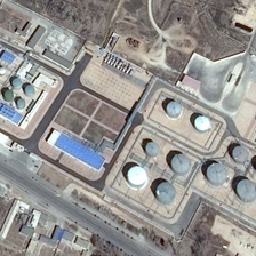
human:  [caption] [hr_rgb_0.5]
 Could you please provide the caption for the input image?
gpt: There is a big factory beside the highway.

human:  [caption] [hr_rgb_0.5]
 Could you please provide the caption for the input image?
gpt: Beside the road is a big factory.

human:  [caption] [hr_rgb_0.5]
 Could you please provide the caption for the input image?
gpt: There is a big factory by the side of the road.

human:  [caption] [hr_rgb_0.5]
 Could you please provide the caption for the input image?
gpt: There is a big factory on the road.

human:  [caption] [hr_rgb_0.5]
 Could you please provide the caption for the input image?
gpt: There is a big factory by the side of the road.